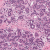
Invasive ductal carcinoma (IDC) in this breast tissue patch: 0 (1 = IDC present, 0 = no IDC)